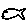
Label: fish